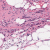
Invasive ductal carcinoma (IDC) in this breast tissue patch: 1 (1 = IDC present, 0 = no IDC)